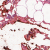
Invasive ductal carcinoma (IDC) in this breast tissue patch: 0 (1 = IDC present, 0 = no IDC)